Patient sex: M
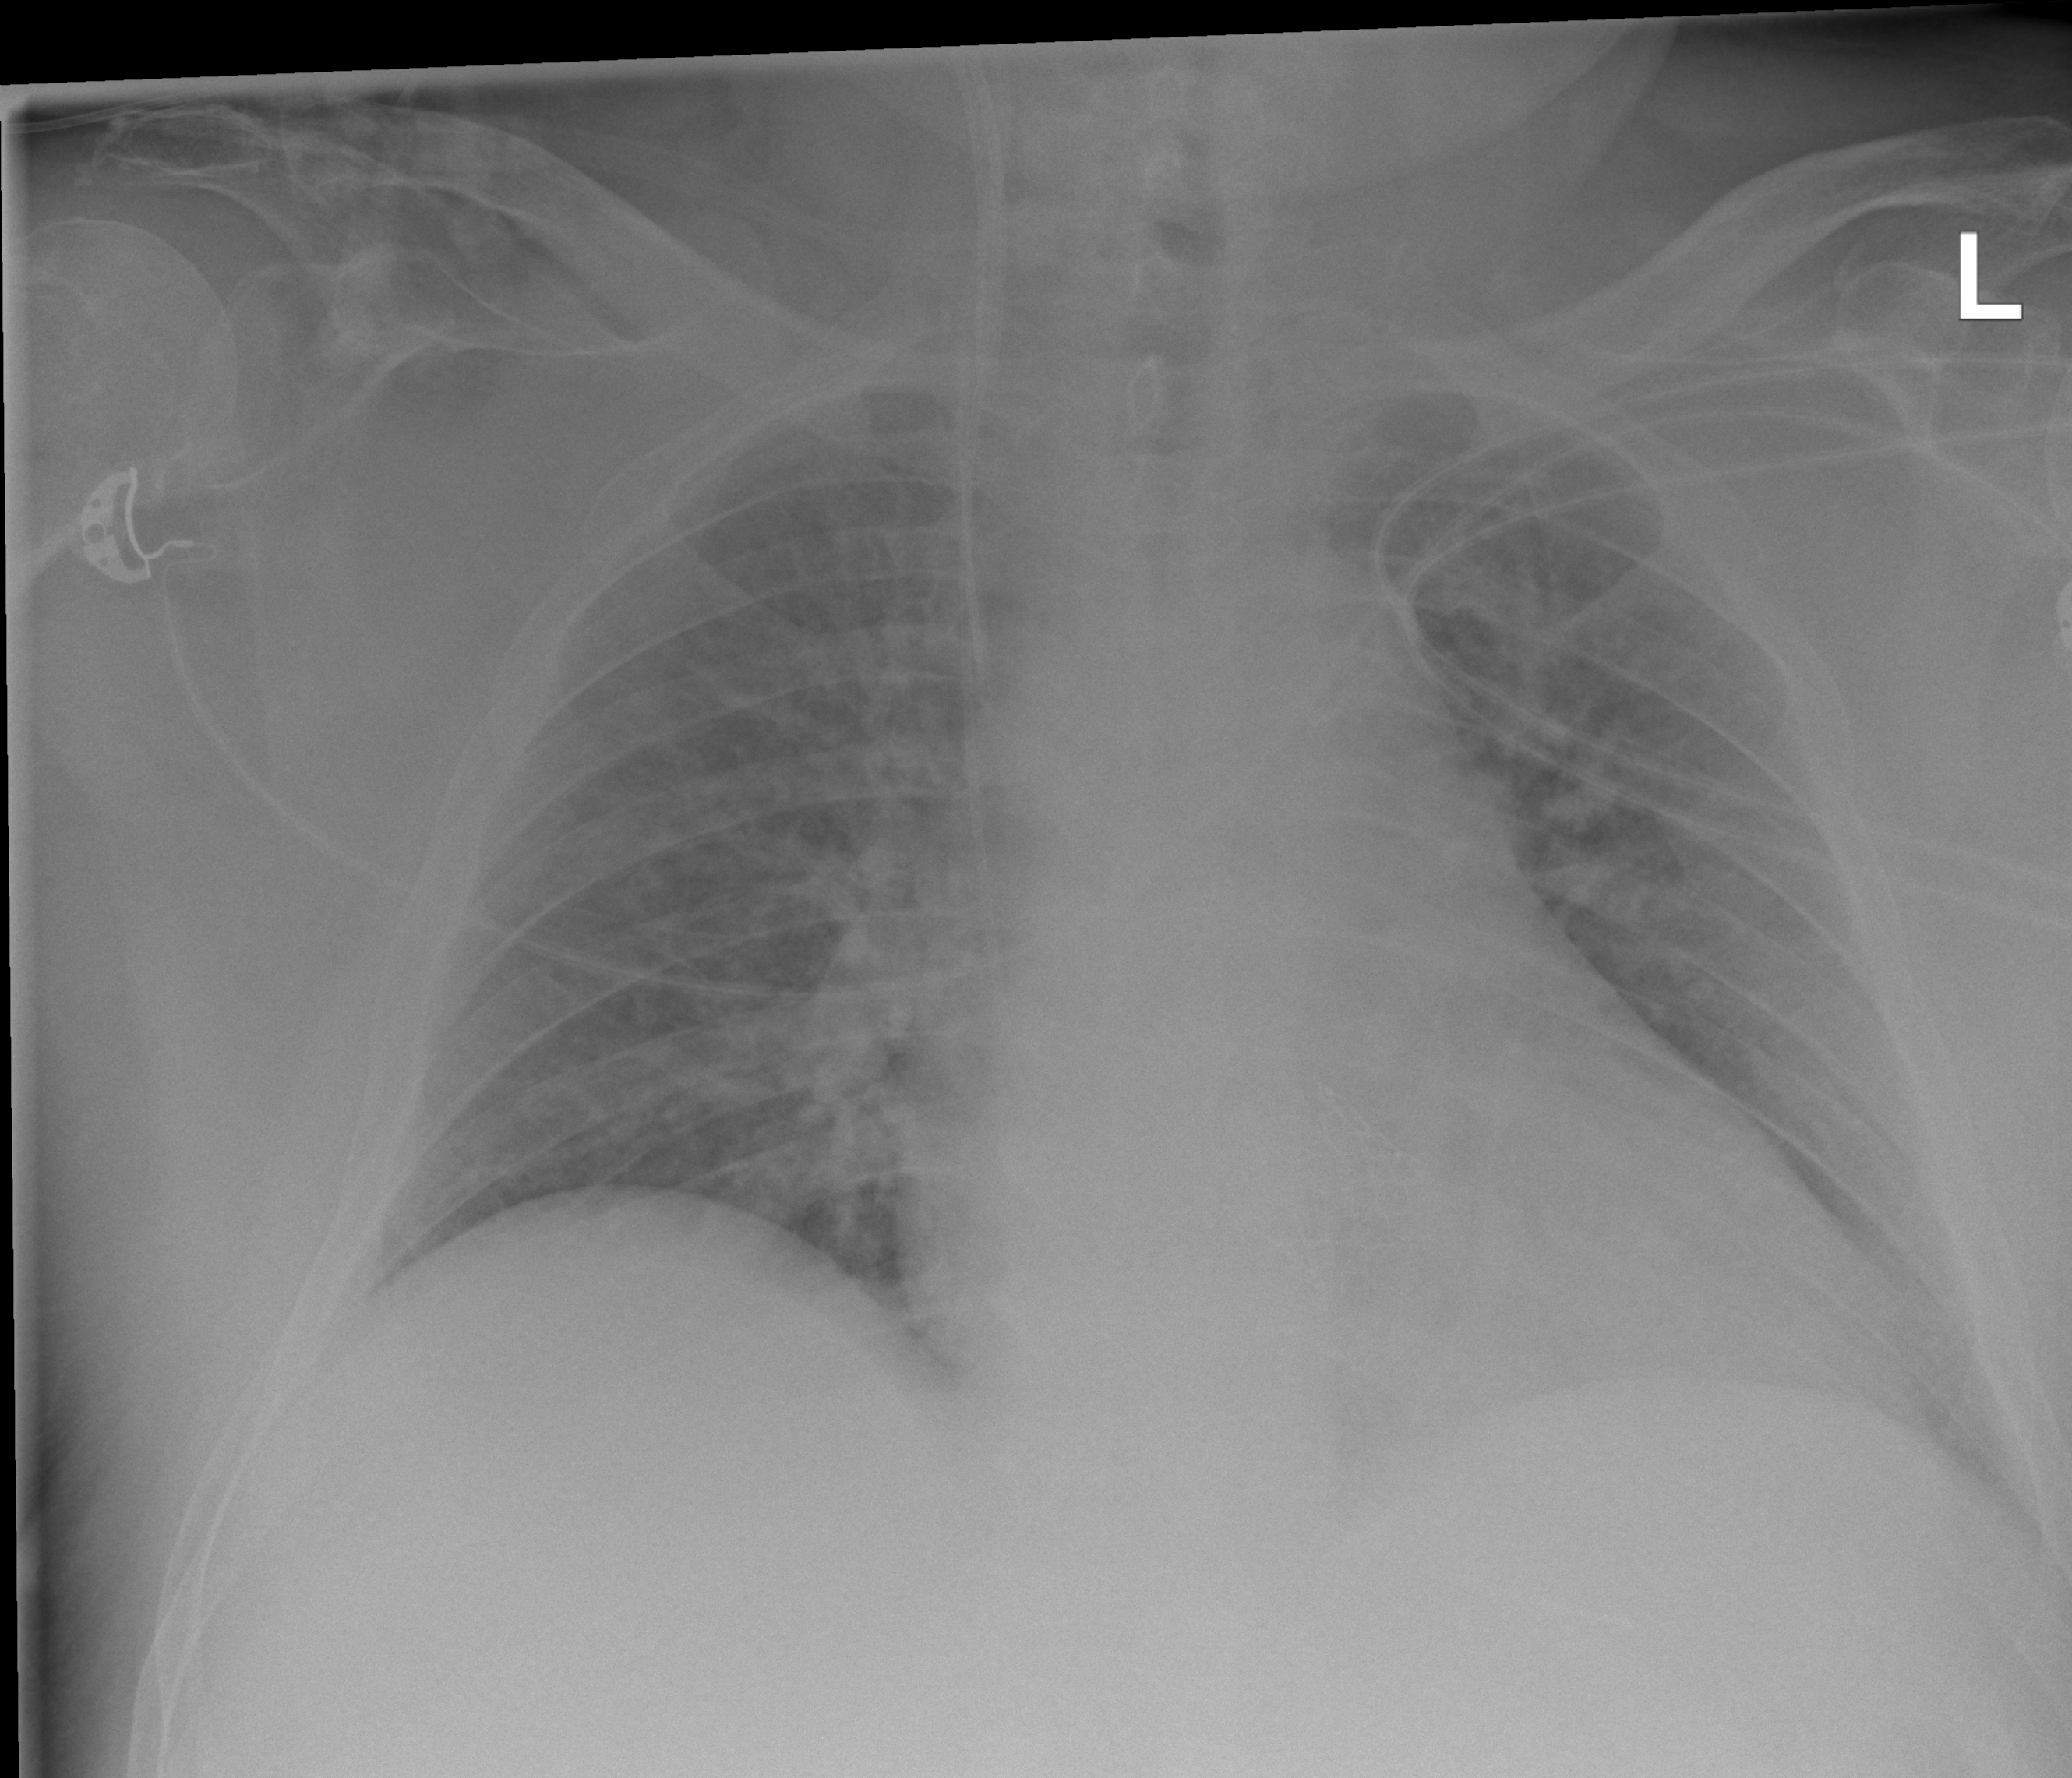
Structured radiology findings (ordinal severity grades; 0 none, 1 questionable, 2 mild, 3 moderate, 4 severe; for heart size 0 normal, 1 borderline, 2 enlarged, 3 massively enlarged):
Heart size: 2
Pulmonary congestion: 2
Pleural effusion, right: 0
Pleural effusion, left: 1
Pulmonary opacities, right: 1
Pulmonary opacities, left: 1
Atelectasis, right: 0
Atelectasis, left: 0